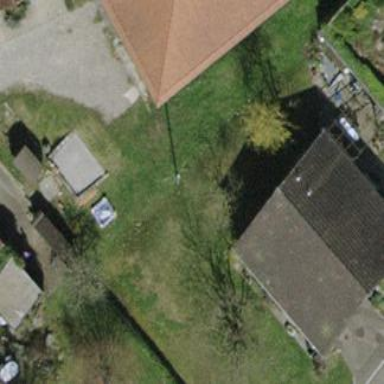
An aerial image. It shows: Building with tiled roof.